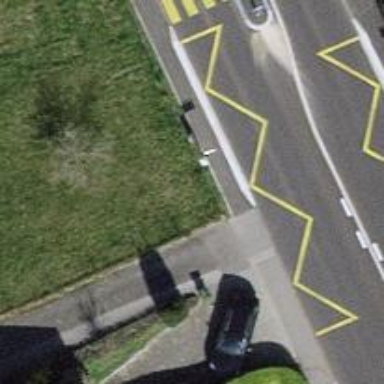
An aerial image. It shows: Bus stop along the road.